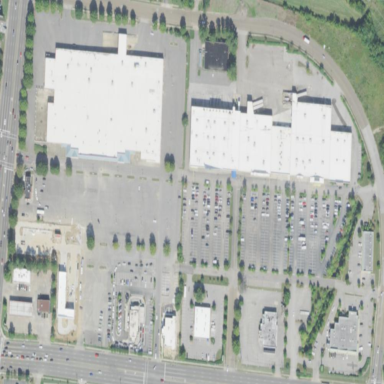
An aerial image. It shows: Retail area.